Question: Is it possible to support 'arm64' using Xcode 6?
> Update with answer (the option is visible when 'All' is selected):
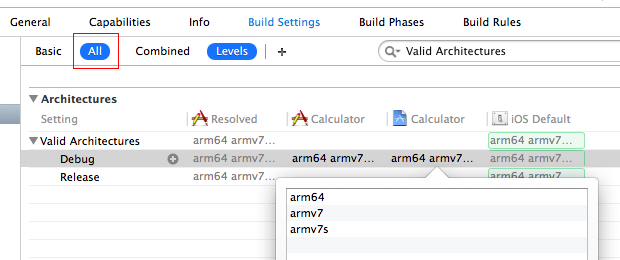
Answer: You go to the Navigator Inspector and select your project. Then you select your Target and Build Settings. Search for "Valid Architectures and remove arm64. That will be enough.